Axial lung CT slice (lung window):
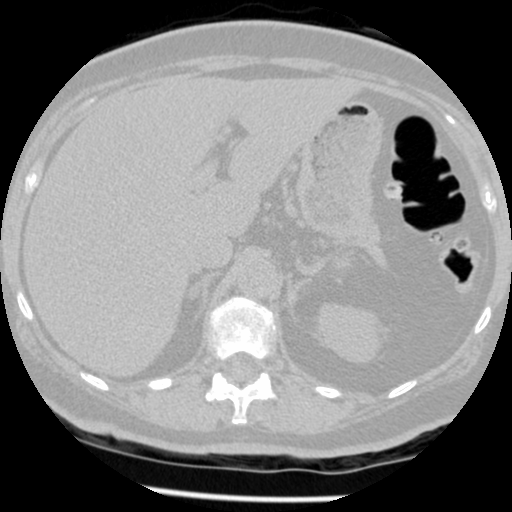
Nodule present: no